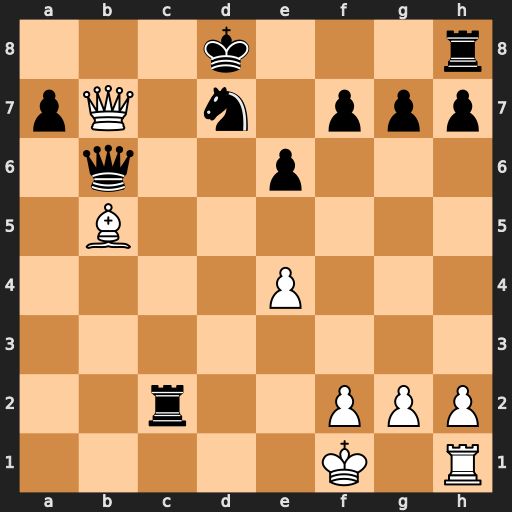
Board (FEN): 3k3r/pQ1n1ppp/1q2p3/1B6/4P3/8/2r2PPP/5K1R
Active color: w
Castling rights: -
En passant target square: -
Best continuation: Qxd7#